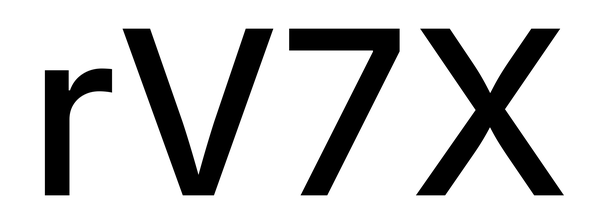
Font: Inter_Medium